Question: I am trying to connect to the localhost using 'New-PSSession'.
I have
- Configured WinRM using'''
winrm quickconfig
'''
- Enabled PS Remoting'''
Enable-PSRemoting
'''
- Added Trusted Host'''
Set-Item WSMan:\localhost\Client\TrustedHosts * -Force
'''
- There is an inbound rule on 8173 port on firewall.
Output of 'winrm':
'''
PS C:\> winrm get winrm/config/listener?Address=*+Transport=HTTP
Listener
Address = *
Transport = HTTP
Port = 8173
Hostname
Enabled = true
URLPrefix = wsman
CertificateThumbprint
Listening on = 127.0.0.1
'''
I am trying to run the following command:
'''
New-PSSession -ConnectionUri http://localhost:8173/WSMAN
'''
but I get this error:
'''
[localhost] Processing data from remote server failed with the following error message:
Error with error code 14 occurred while calling method WSManPluginReceiveResult. For
more information, see the about_Remote_Troubleshooting Help topic.
+ CategoryInfo : OpenError: (System.Manageme....RemoteRunspace:RemoteRunspace) [], PSRemotingTransportException
+ FullyQualifiedErrorId : PSSessionOpenFailed
'''
EDIT:
The only extra thing that I see is that the network is connected to public
$listenerport = "8173"
winrmwinrm create winrm/config/Listener?Address=*+Transport=HTTP "'@'{Port'='"$listenerport'"'}"
'''
C:\>winrm get winrm/config
Config
MaxEnvelopeSizekb = <PHONE>
MaxTimeoutms = 60000
MaxBatchItems = 32000
MaxProviderRequests = <PHONE>
Client
NetworkDelayms = 5000
URLPrefix = wsman
AllowUnencrypted = true
Auth
Basic = true
Digest = true
Kerberos = true
Negotiate = true
Certificate = true
CredSSP = false
DefaultPorts
HTTP = 8173
HTTPS = 5986
TrustedHosts = *
Service
RootSDDL = O:NSG:BAD:P(A;;GA;;;BA)(A;;GA;;;S-1-5-21-<PHONE>-<PHONE>-<PHONE>)S:P(AU;FA;GA;;;WD)(AU;SA;GWGX;;;WD)
MaxConcurrentOperations = <PHONE>
MaxConcurrentOperationsPerUser = 500
EnumerationTimeoutms = 60000
MaxConnections = 25
MaxPacketRetrievalTimeSeconds = 120
AllowUnencrypted = true
Auth
Basic = true
Kerberos = false
Negotiate = true
Certificate = true
CredSSP = false
CbtHardeningLevel = Relaxed
DefaultPorts
HTTP = 5985
HTTPS = 5986
IPv4Filter = *
IPv6Filter = *
EnableCompatibilityHttpListener = false
EnableCompatibilityHttpsListener = false
CertificateThumbprint
Winrs
AllowRemoteShellAccess = true
IdleTimeout = 180000
MaxConcurrentUsers = 5
MaxShellRunTime = <PHONE>
MaxProcessesPerShell = 15
MaxMemoryPerShellMB = 150
MaxShellsPerUser = 5
PS C:\> Get-PSSessionConfiguration microsoft.powershell | fl *
xmlns : http://schemas.microsoft.com/wbem/wsman/1/config/PluginConfiguration
Name : Microsoft.PowerShell
Filename : %windir%\system32\pwrshplugin.dll
SDKVersion : 1
XmlRenderingType : text
lang : en-US
PSVersion : 2.0
ResourceUri : http://schemas.microsoft.com/powershell/Microsoft.PowerShell
SupportsOptions : true
ExactMatch : true
Capability : {Shell}
Permission :
Administrators group have permission as I see in the window popup (Set-PSSessionConfiguration -Name Microsoft.PowerShell -showSecurityDescriptorUI)
'''
EDIT 2:
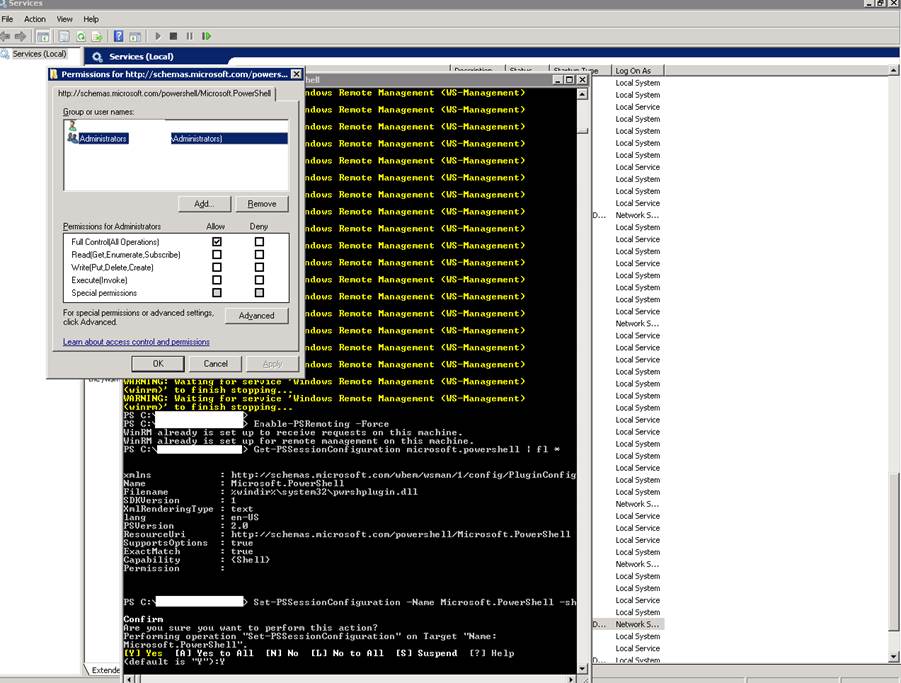
Answer: By process of elimination, we can rule out firewall as an issue, as you are only connecting to the loopback address (127.0.0.1). We can also rule out WinRM configuration which looks fine.
The error message suggests that TCP connection to 'http://localhost:8173/WSMAN' is actually successful, but fault occurs while establishing PS session.
This points to Microsoft.PowerShell session configuration.
Looks like there is a discrepancy in the permissions you see when looking at
'''
Set-PSSessionConfiguration -Name Microsoft.PowerShell -showSecurityDescriptorUI
'''
and the permission actually assigned to Microsoft.PowerShell.
The output of
'''
Get-PSSessionConfiguration microsoft.powershell | fl *
'''
should have the "SecurityDescriptorSddl" and "Permission" proprieties listed. Like this:
'''
Name : microsoft.powershell
Filename : %windir%\system32\pwrshplugin.dll
SDKVersion : 1
XmlRenderingType : text
lang : en-US
PSVersion : 2.0
ResourceUri : http://schemas.microsoft.com/powershell/microsoft.powershell
SupportsOptions : true
Capability : {Shell}
xmlns : http://schemas.microsoft.com/wbem/wsman/1/config/PluginConfiguration
Uri : http://schemas.microsoft.com/powershell/microsoft.powershell
ExactMatch : true
SecurityDescriptorSddl : O:NSG:BAD:P(A;;GA;;;BA)S:P(AU;FA;GA;;;WD)(AU;SA;GXGW;;;WD)
Permission : BUILTIN\Administrators AccessAllowed
'''
Try removing and reassigning these permissions.
Based on the information you have provided this is not the main problem. I have also noticed that you have a non standard "RootSDDL" in WinRM service settings.
'''
RootSDDL = O:NSG:BAD:P(A;;GA;;;BA)S:P(AU;FA;GA;;;S-1-5-21-<PHONE>-<PHONE>-<PHONE>)(AU;SA;GWGX;;;WD)
'''
by default this should be
'''
RootSDDL = O:NSG:BAD:P(A;;GA;;;BA)S:P(AU;FA;GA;;;WD)(AU;SA;GWGX;;;WD)
'''
I have recreated this on the test VM and Remoting still works. So I had another look at your WinRM configuration ...
Your problem is this line
'''
MaxEnvelopeSizekb = <PHONE>
'''
By setting this value I can replicate the issue you have. I would suggest to set this to something more reasonable, or to default.
'''
winrm set winrm/config '@{MaxEnvelopeSizekb="150"}'
'''
Will fix your problem.